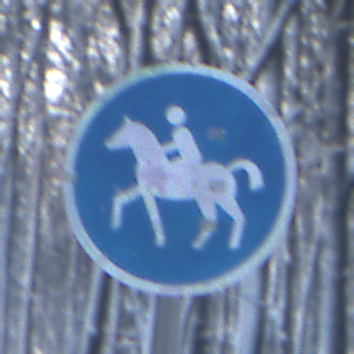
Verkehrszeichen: Reitweg
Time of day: MorningAfternoon
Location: Outdoor (Nature)
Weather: Clear
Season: Winter
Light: Natural